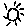
Label: sun